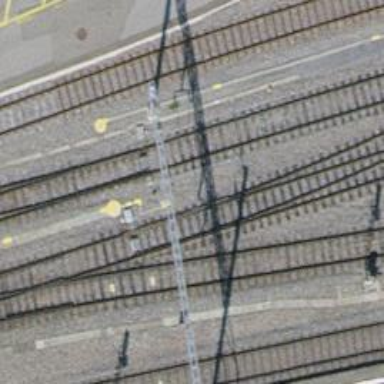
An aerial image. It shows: Single-track railway with electrified contact lines.